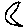
Label: moon